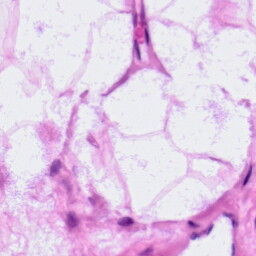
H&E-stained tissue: LymphNode